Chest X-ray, AP view. Patient: 70 years old, sex M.
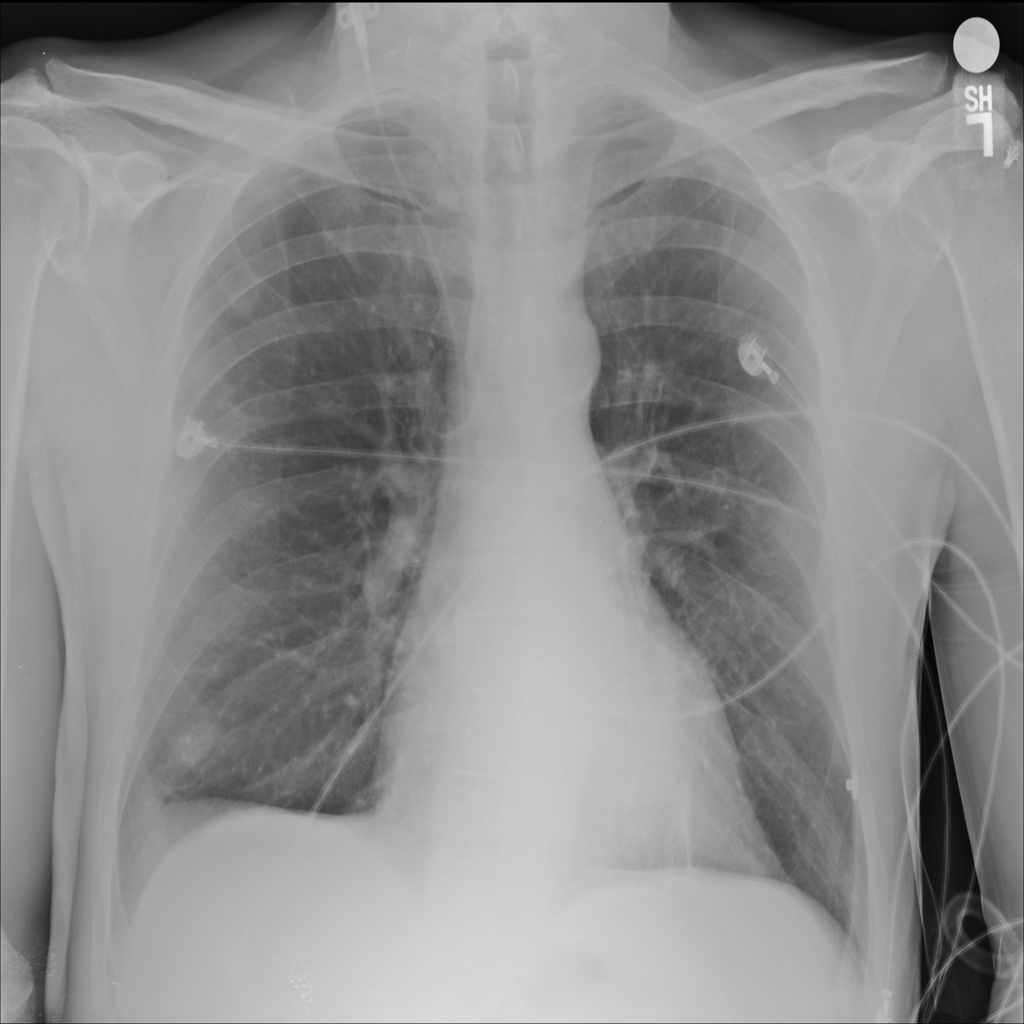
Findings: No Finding